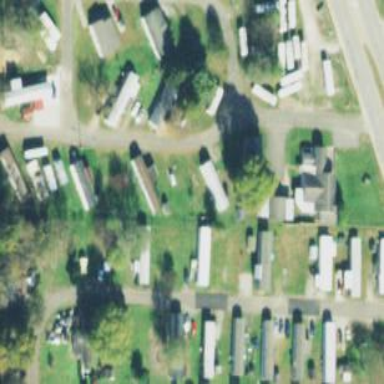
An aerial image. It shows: Residential area designated as trailer park.